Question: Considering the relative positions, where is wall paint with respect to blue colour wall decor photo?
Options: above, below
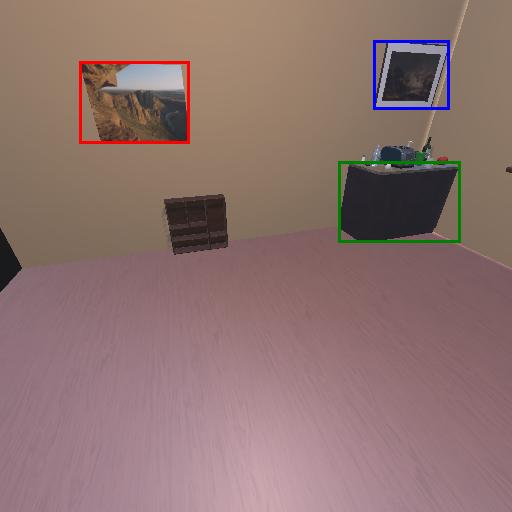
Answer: above